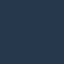
Label: SeaLake